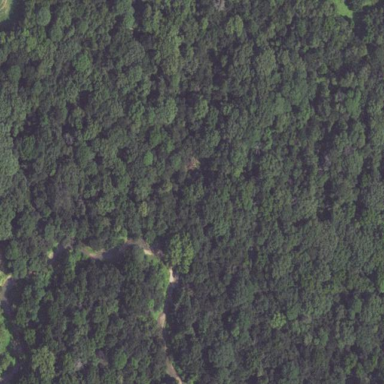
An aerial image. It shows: Beautiful woodland area.